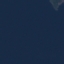
Land use / land cover: SeaLake